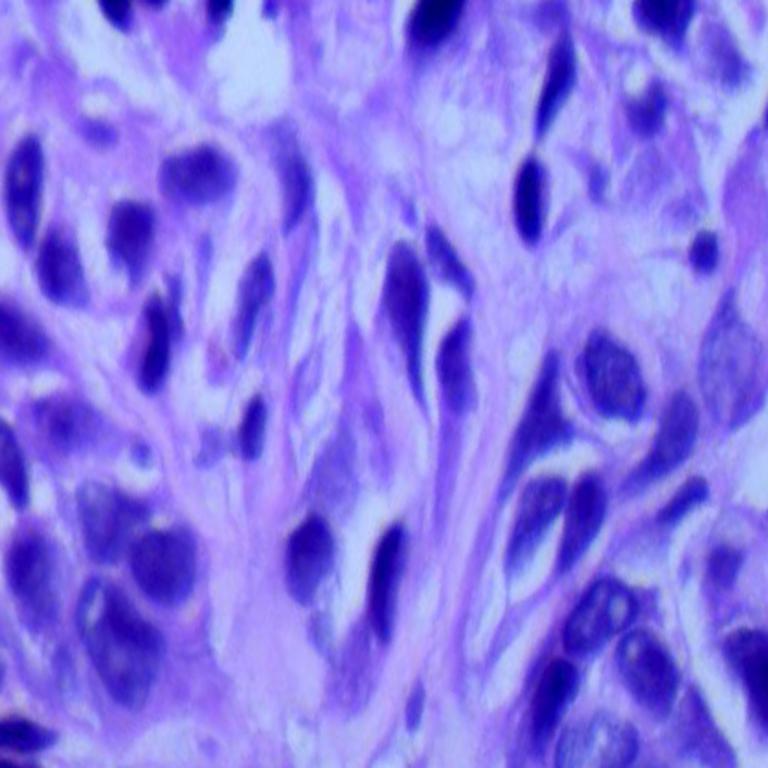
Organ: lung
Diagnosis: adenocarcinomas